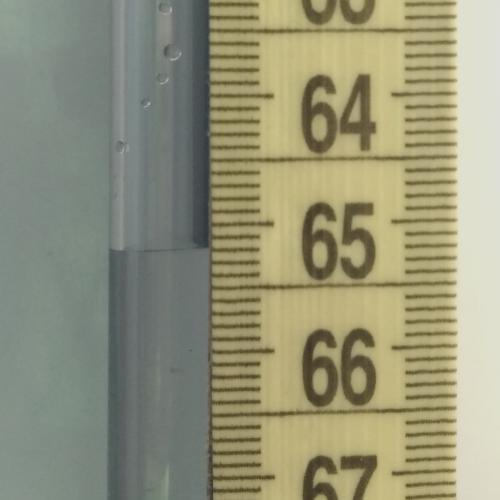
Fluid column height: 65.2 cm